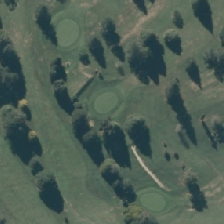
Land cover: urban_parkland